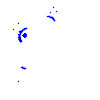
Particle: electron